Aerial crown-view tile of a tropical tree (Barro Colorado Island, Panama), acquired 20250915:
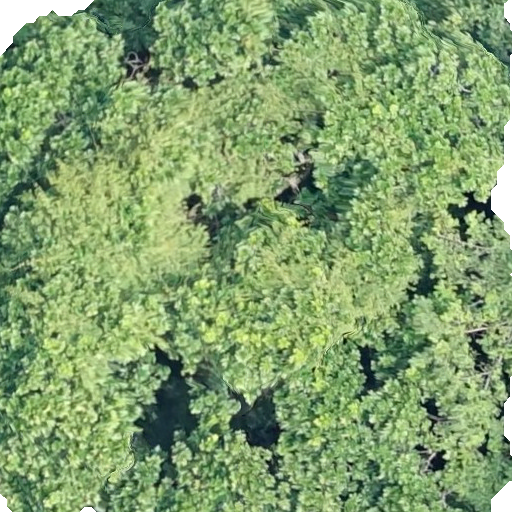
Species: Anacardium excelsum
GBIF accepted scientific name: Anacardium excelsum
Crown area: 459.239 m²